Question: All of the directories are correct, I've included jQuery and the PHP script is simply echoing a string. I've checked everything and I can't find anything wrong with it. Here's the code:
'''
// script.php
echo "hello";
// HTML
<button type="button"></button>
// jQuery/AJAX
<script type="text/javascript">
$(document).ready(function() {
$("button").click(function() {
$.ajax({
type: 'POST',
url: 'script.php',
success: function(data) {
alert(data);
}
});
});
});
</script>
'''
Why isn't this working? I seriously can not see a single problem... Did I make a foolish mistake, or if not what are some possible things that could be causing this error?
Also, if I decided to, how can I make it so that I don't have to use "url: 'script.php'" and instead I include script.php in the page with the jQuery/AJAX code?
Thanks for the help, I've been building a project but I keep having to ask questions every 5 minutes due to the tediousness with programming :)
EDIT ***
I've looked in the console and found this error "Uncaught ReferenceError: $ is not defined". Here's a screenshot
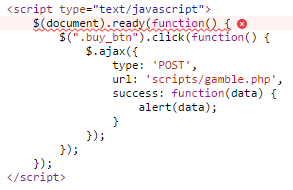
Answer: Given the error jQuery can't have been included.
There might be a few possible reasons for this:
- - - - - -